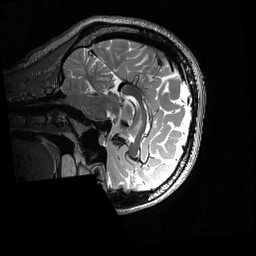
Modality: T2w
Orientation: sagittal
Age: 20
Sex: female
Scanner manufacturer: siemens
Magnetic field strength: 3 T
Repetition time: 3.2 s
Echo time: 0.56 s